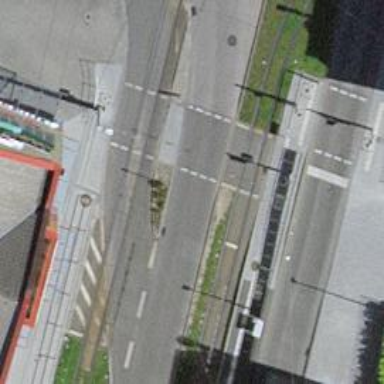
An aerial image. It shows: Tram stop for public transport.